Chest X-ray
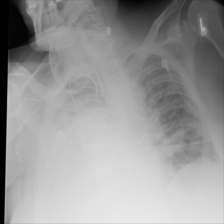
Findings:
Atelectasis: negative
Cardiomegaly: negative
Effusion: negative
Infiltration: negative
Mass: negative
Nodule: negative
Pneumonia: negative
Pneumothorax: negative
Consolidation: negative
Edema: negative
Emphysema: negative
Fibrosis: negative
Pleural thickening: negative
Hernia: negative